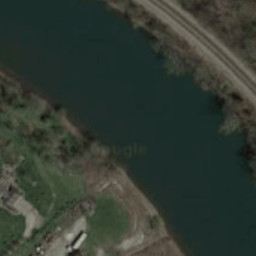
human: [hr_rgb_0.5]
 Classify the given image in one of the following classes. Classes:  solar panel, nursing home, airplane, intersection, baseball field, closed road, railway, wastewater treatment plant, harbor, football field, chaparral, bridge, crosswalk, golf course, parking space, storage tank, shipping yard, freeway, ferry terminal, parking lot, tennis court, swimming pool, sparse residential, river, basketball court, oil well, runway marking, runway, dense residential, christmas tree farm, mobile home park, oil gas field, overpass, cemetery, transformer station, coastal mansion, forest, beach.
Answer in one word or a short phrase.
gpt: river